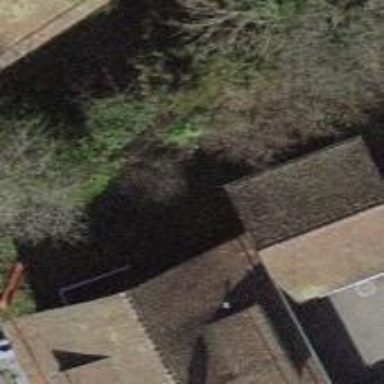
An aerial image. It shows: Garage.